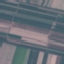
Land use / land cover: AnnualCrop